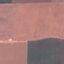
Land use / land cover: AnnualCrop